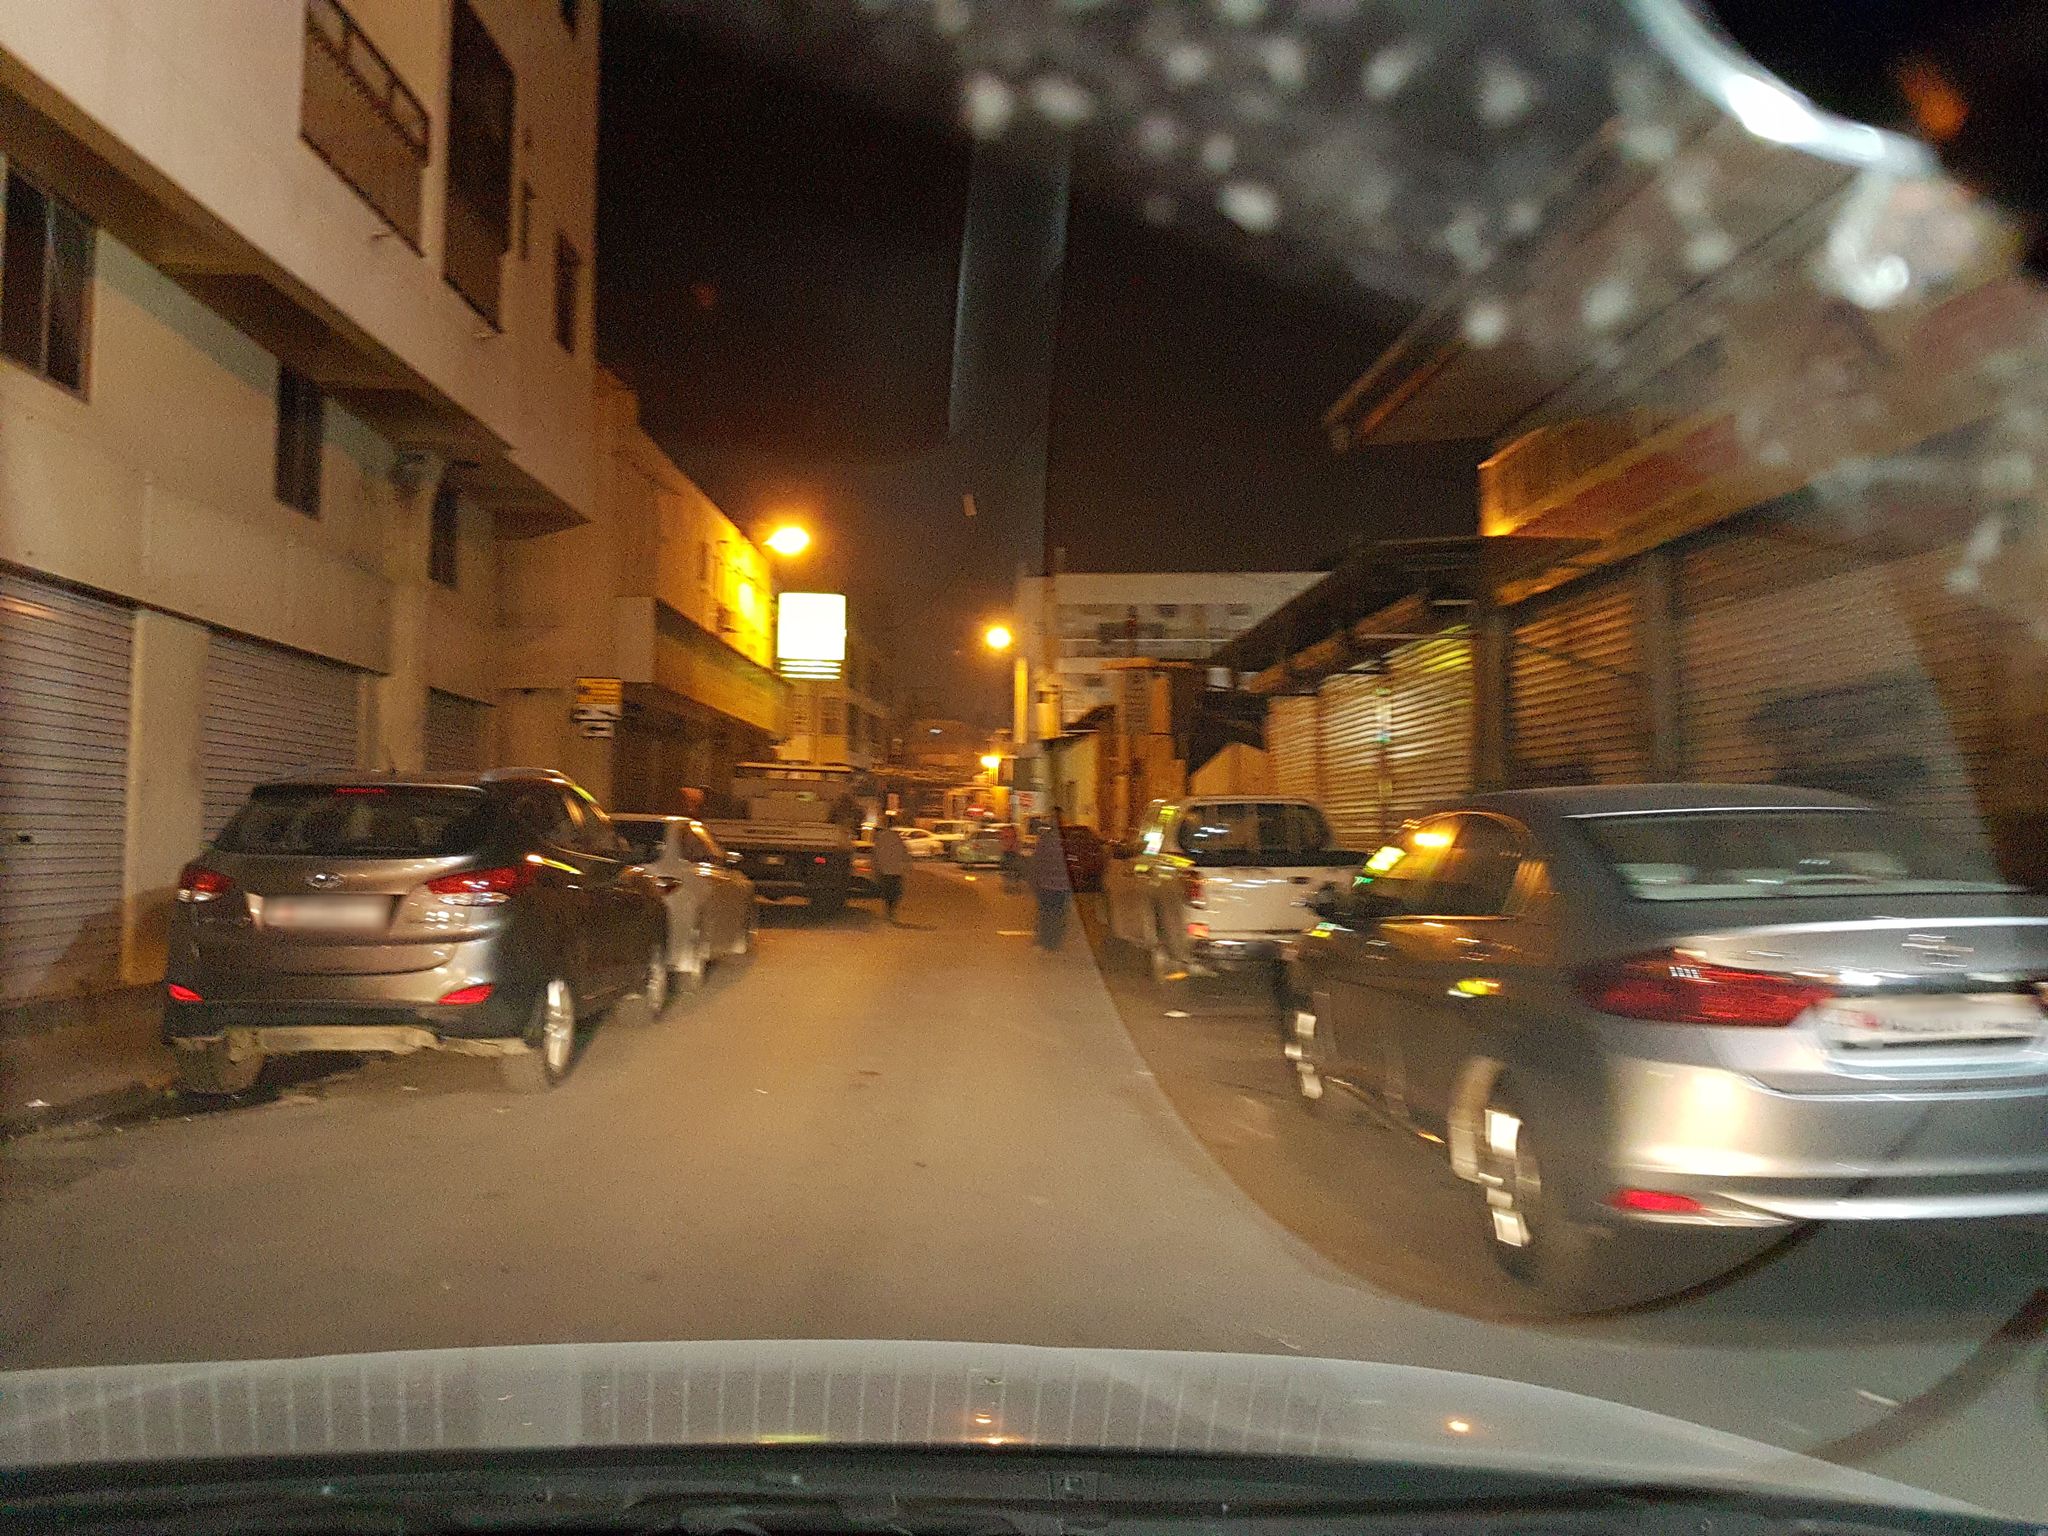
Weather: clear
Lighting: night
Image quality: slightly poor
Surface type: driving surface
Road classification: unclassified, path, residential
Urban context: urban centre
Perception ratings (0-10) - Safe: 4.89, Lively: 3.3, Beautiful: 1, Boring: 2.7, Depressing: 2.85, Wealthy: 3.74